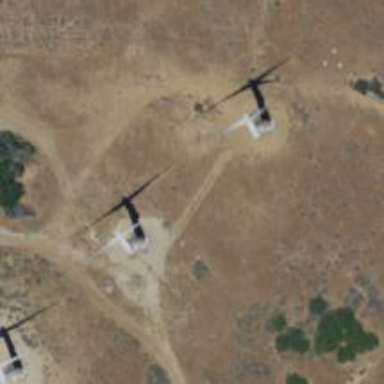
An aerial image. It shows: Wind turbine power generator.